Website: home-depot
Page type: payment
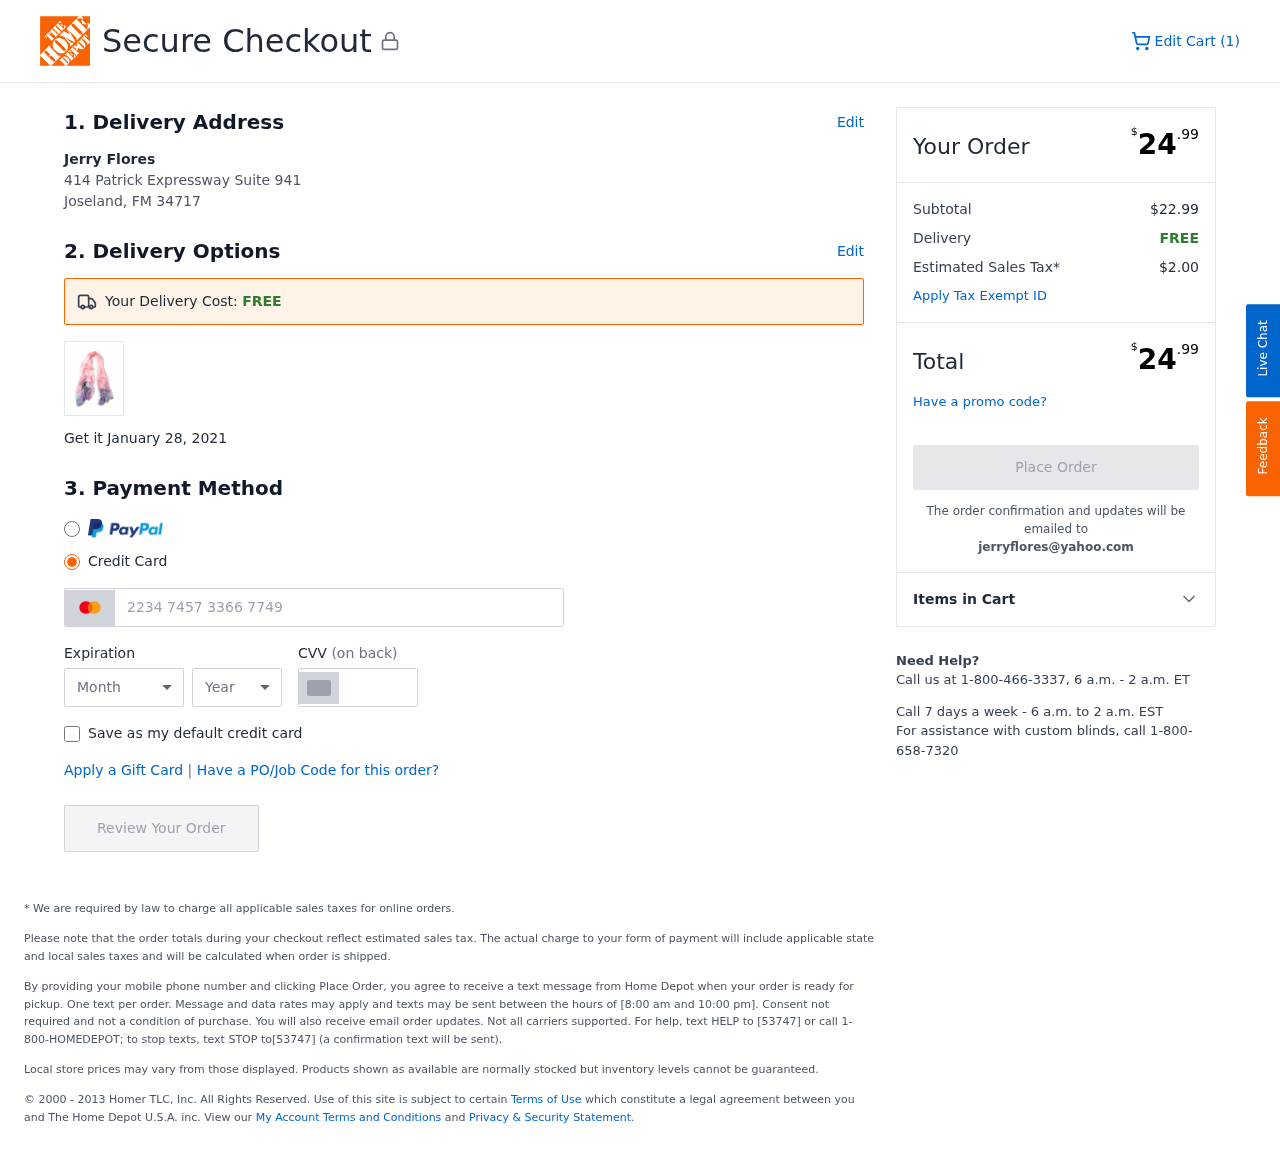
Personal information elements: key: PII_CARD_CVV
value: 675
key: PII_CARD_EXPIRY_MONTH
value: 02
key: PII_CARD_EXPIRY_YEAR
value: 29
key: PII_CARD_NUMBER
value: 2234 7457 3366 7749
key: PII_CITY_STATE_ZIP
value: Joseland, FM 34717
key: PII_EMAIL
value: jerryflores@yahoo.com
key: PII_FULLNAME
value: Jerry Flores
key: PII_STREET
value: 414 Patrick Expressway Suite 941
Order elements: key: ORDER_NUM_ITEMS
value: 1
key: ORDER_DELIVERY_DATE
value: January 28, 2021
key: ORDER_TOTAL
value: $24.99
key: ORDER_SUBTOTAL
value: $22.99
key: ORDER_SHIPPING_COST
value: FREE
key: ORDER_TAX
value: $2.00